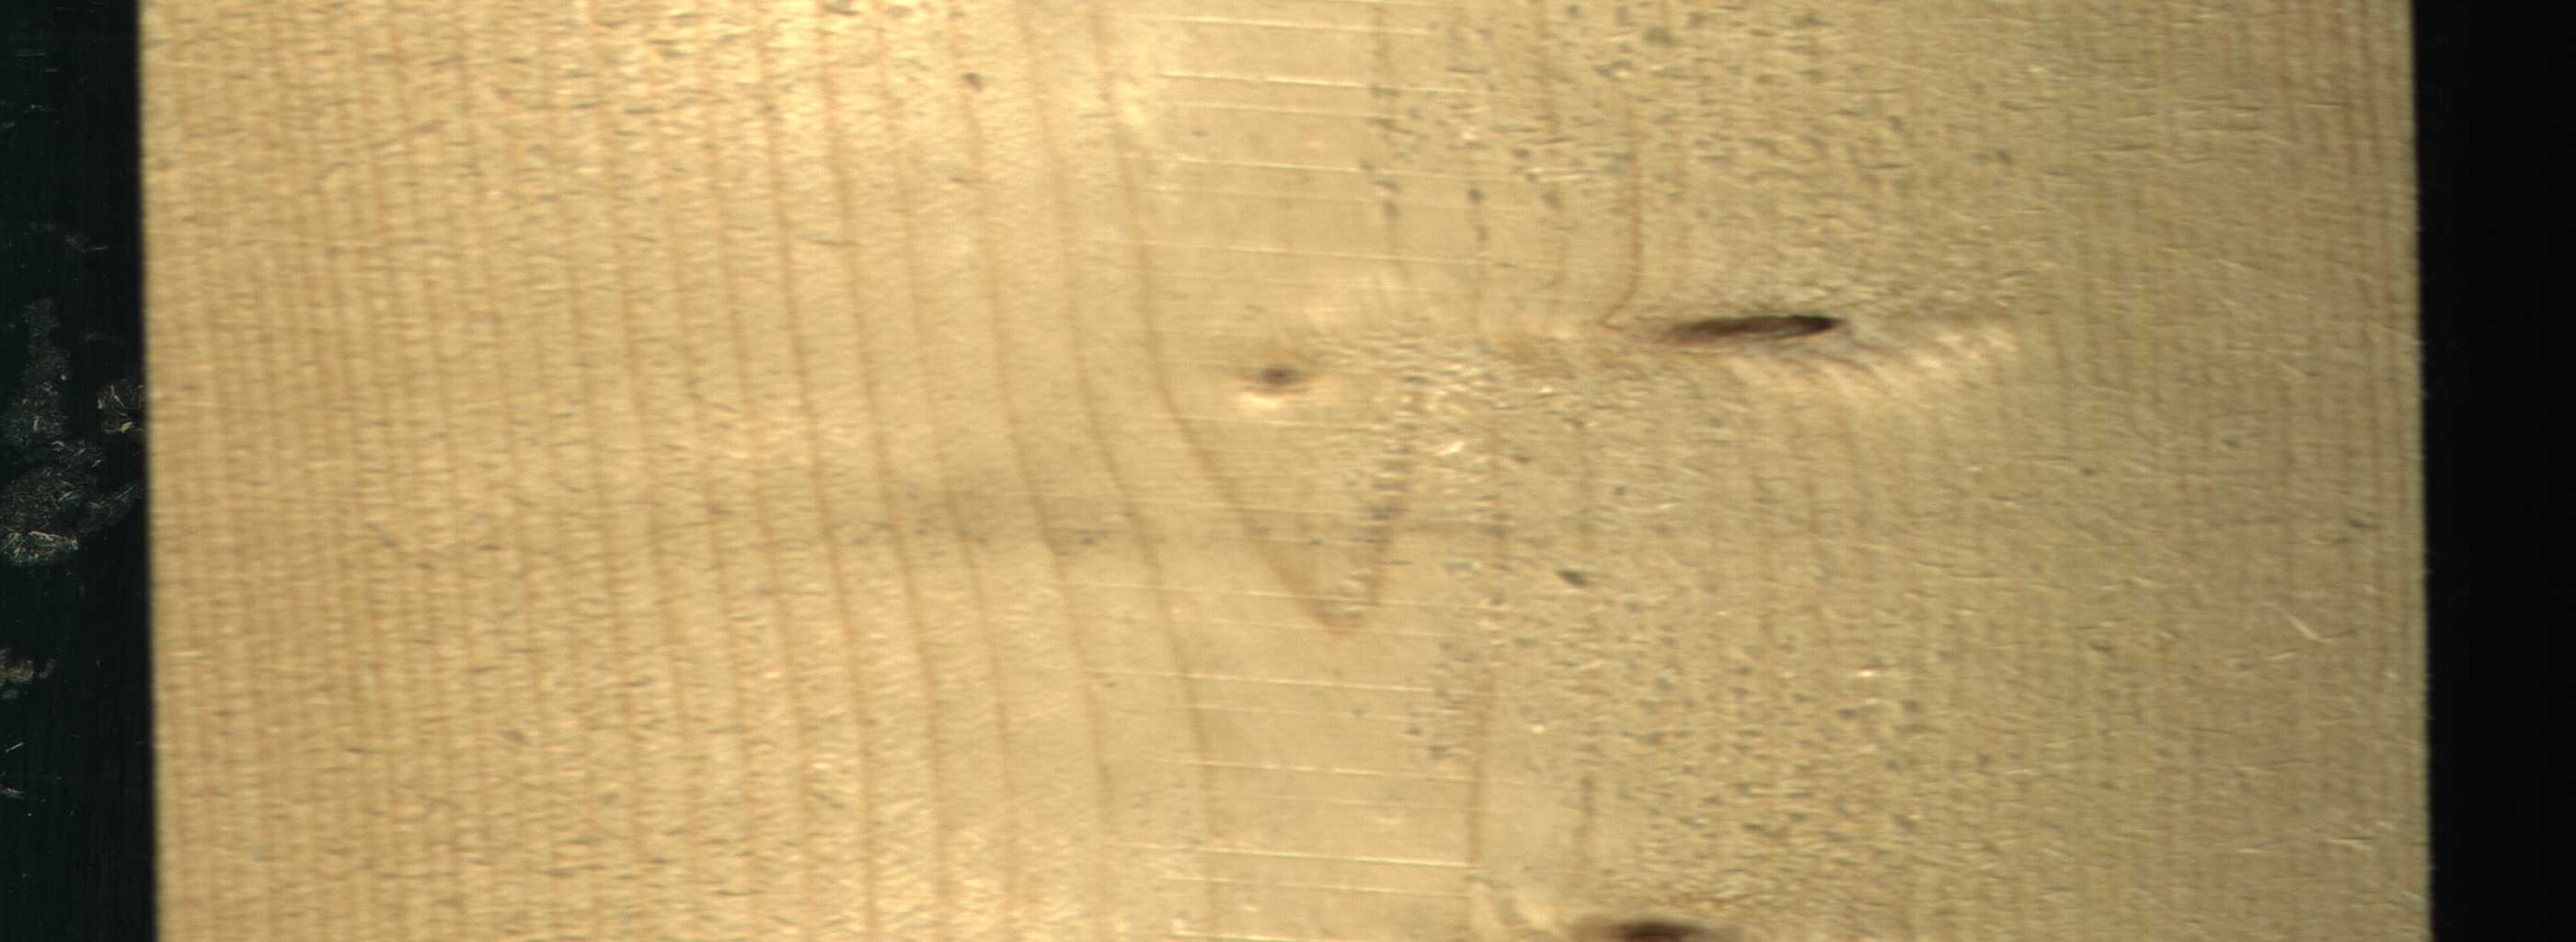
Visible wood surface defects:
Dead_Knot
Dead_Knot